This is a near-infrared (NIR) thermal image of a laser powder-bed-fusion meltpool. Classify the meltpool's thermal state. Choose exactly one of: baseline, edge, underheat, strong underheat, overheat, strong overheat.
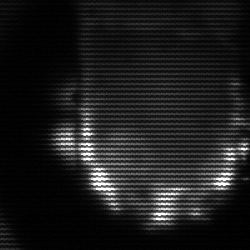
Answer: baseline